Interaction volume radius: 5 \u00c5
Interaction volume height: 10 \u00c5
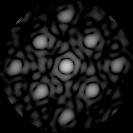
Disorder parameter: 0.1918